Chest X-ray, PA view. Patient: 64 years old, sex F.
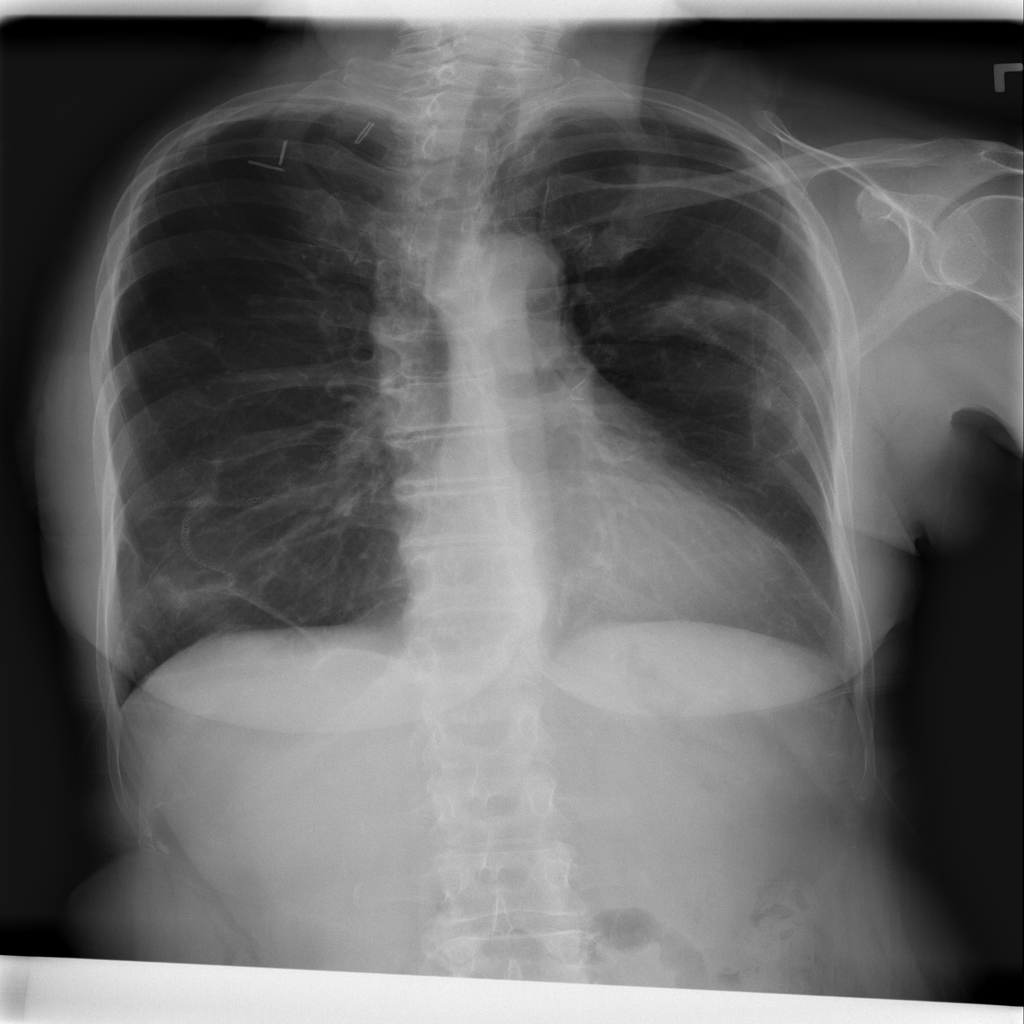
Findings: No Finding